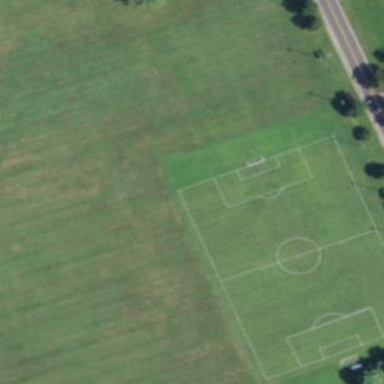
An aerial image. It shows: Soccer pitch for outdoor sports and leisure activities.